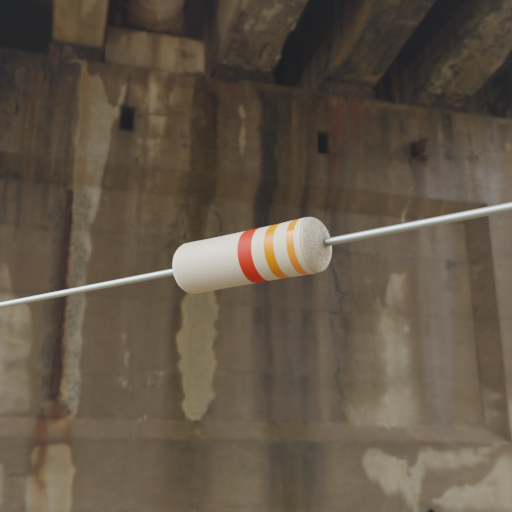
Resistor colour bands (in order): red, orange, orange